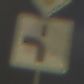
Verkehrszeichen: VerlaufVorfahrtsstrasse5
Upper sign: Vorfahrtsstrasse
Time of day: SunriseSunset
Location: Outdoor (Nature)
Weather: PartlyCloudy
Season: NotSpecified
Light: Natural